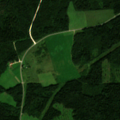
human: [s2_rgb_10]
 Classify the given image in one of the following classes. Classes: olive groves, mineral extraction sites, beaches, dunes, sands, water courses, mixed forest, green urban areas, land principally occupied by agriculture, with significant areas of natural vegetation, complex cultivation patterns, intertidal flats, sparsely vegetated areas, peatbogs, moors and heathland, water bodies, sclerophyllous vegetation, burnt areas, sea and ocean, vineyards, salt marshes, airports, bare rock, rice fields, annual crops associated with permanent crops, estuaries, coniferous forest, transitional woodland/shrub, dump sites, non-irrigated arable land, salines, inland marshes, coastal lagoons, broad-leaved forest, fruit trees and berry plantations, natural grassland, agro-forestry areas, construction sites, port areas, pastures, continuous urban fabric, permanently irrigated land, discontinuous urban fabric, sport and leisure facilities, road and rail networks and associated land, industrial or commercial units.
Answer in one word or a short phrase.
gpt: pastures, complex cultivation patterns, coniferous forest, transitional woodland/shrub